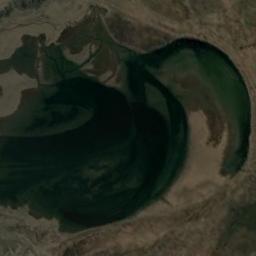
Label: lake